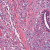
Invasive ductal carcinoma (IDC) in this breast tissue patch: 1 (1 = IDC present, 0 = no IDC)